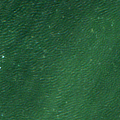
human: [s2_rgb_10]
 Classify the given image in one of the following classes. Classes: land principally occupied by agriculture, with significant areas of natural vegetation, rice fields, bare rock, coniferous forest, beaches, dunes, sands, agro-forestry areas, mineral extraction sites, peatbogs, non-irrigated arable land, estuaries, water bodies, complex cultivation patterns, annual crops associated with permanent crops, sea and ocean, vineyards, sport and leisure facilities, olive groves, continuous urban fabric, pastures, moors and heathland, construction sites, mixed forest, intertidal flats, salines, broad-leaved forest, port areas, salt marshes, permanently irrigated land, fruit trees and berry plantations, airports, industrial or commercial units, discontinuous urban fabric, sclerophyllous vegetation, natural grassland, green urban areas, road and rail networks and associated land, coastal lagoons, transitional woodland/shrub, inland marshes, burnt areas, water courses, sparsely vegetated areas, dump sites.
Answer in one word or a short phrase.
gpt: sea and ocean